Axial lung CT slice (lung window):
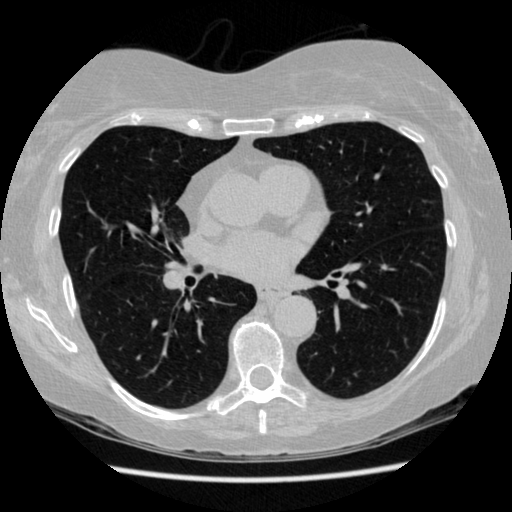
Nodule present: no